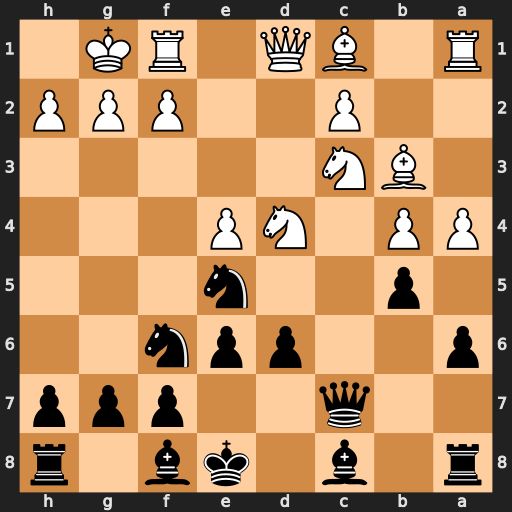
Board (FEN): r1b1kb1r/2q2ppp/p2ppn2/1p2n3/PP1NP3/1BN5/2P2PPP/R1BQ1RK1
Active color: b
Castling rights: kq
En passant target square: -
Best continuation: Qxc3